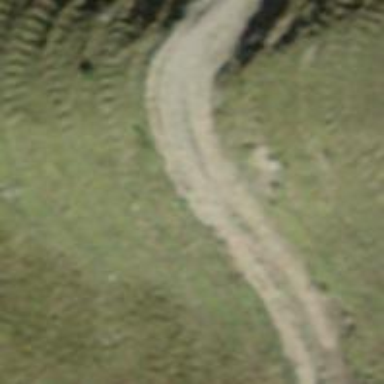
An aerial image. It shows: Path.